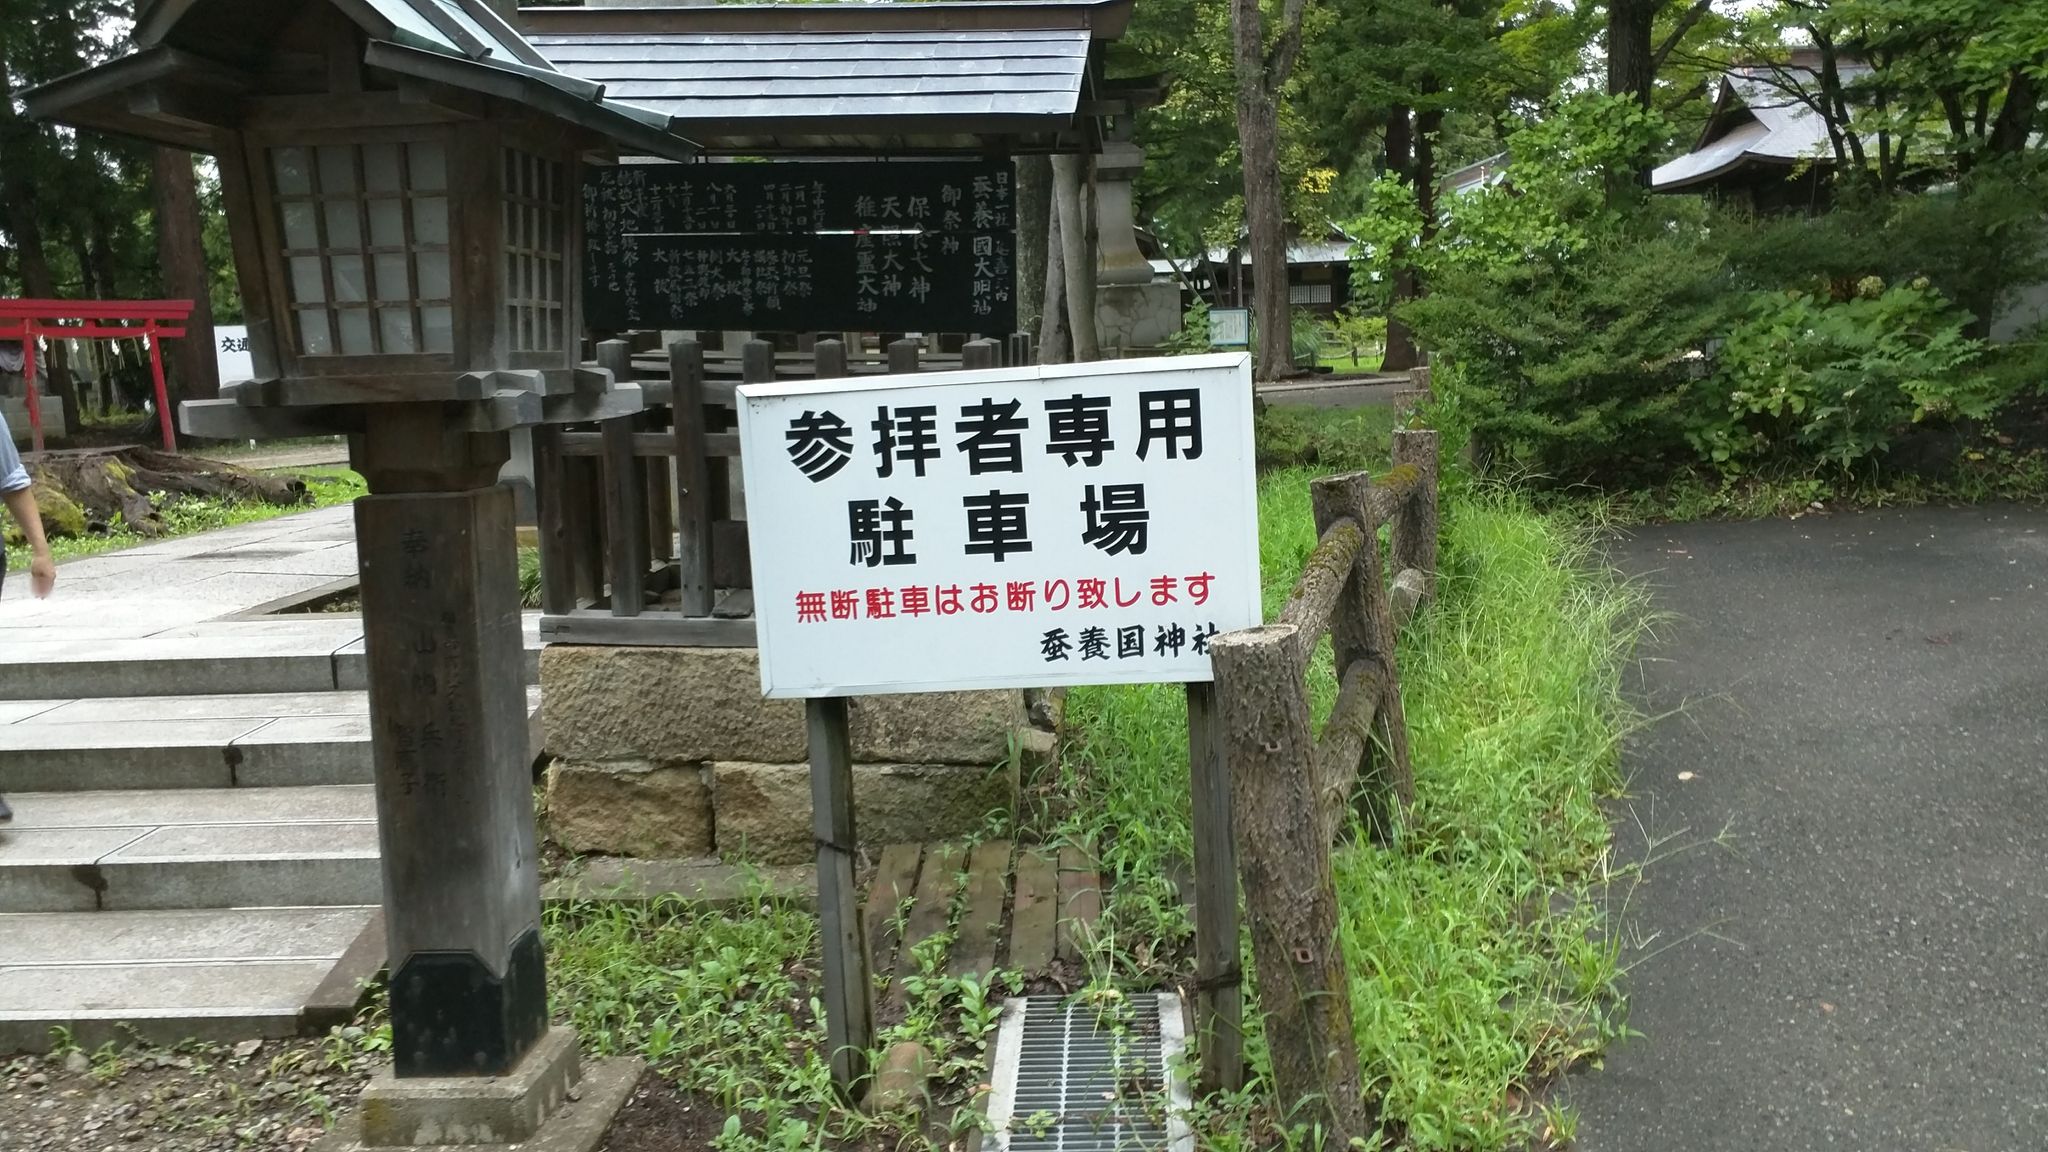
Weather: clear
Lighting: day
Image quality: good
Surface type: walking surface
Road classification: steps, footway, unclassified
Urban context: urban centre
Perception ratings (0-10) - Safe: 1.38, Lively: 4.85, Beautiful: 2.22, Boring: 0.71, Depressing: 6.06, Wealthy: 5